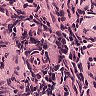
Metastatic tissue present: no